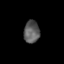
Tissue: lung
Cell type: Epithelial cells
Senescence score: 0.1946
Nuclear area (px): 350
Mean DAPI intensity: 90.697